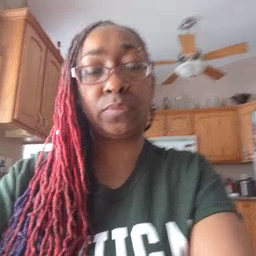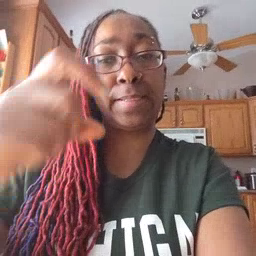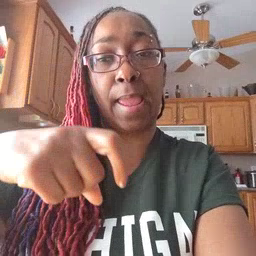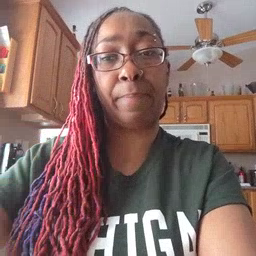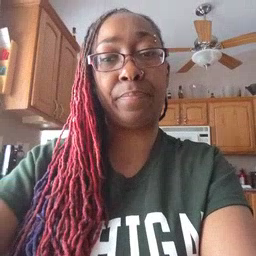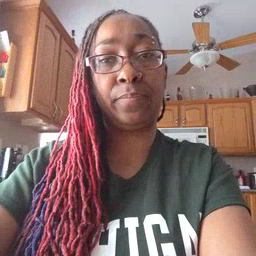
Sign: time